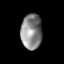
Tissue: skin
Cell type: Epithelial cells
Senescence score: 0.2828
Nuclear area (px): 726
Mean DAPI intensity: 135.08